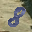
Label: 8